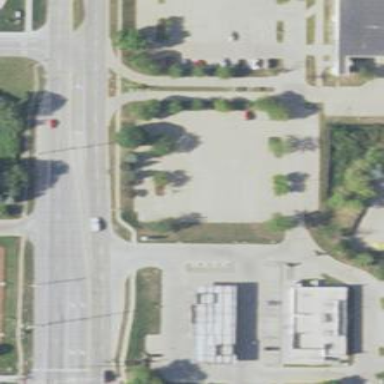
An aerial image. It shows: Parking area.